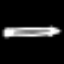
Label: pencil